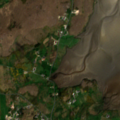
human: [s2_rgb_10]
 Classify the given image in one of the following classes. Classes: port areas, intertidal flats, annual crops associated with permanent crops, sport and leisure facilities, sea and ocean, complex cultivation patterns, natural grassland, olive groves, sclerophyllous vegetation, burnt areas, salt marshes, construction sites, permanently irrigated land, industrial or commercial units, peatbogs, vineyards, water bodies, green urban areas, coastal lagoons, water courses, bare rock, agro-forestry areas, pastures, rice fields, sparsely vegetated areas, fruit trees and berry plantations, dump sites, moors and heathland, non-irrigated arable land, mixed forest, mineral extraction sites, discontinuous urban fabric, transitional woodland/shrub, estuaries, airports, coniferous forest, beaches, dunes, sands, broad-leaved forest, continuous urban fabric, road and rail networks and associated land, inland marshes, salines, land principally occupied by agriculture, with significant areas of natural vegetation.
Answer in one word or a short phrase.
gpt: pastures, complex cultivation patterns, land principally occupied by agriculture, with significant areas of natural vegetation, peatbogs, intertidal flats